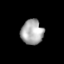
Tissue: lung
Cell type: Epithelial cells
Senescence score: 0.1533
Nuclear area (px): 542
Mean DAPI intensity: 169.448